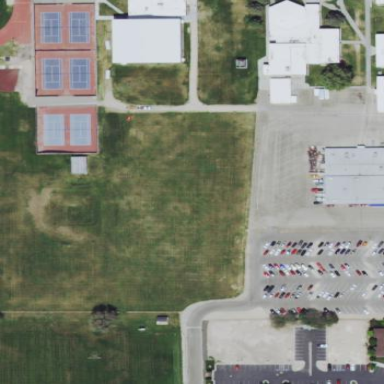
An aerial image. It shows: School.